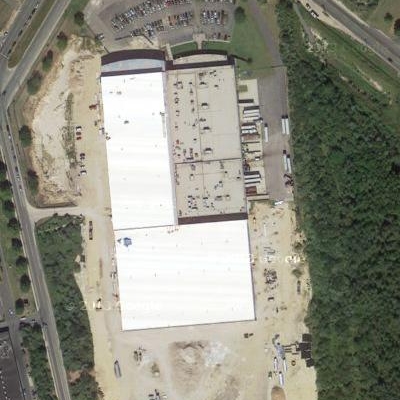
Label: Industry